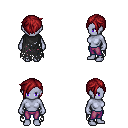
a pixel art fantasy rpg character, female body template, dark elf, purple skin, black tattered cape, magenta pants, brunette pixie cut hairstyle, four views (front, back, left, right), 2x2 character sprite sheet, small pixel art, hard edges, no anti-aliasing